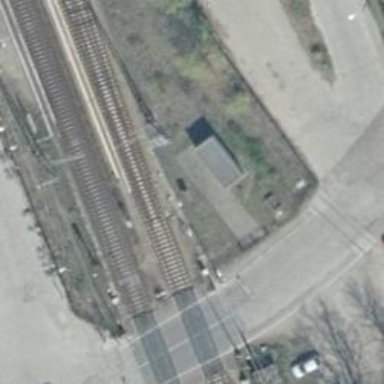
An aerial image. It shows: Platform at the railway with shelter for public transport.